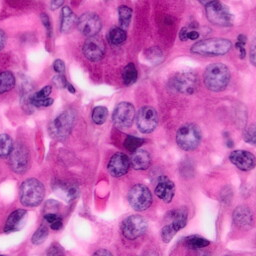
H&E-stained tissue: Pancreatic